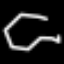
Label: octagon